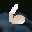
Label: 6